Question: In an exercise on NFA's I'm asked to construct a 4-state NFA on the regular expression (aa|aab)*b.
I have tried to construct it myself, and I could only find a 5-state NFA, which an online tool later confirmed.

(I found it without (4) being final and an additional arrow from (3) to (2) of b, but this results in the same) Is it me failing to see a problem, or isn't there a way to do this with just four states?
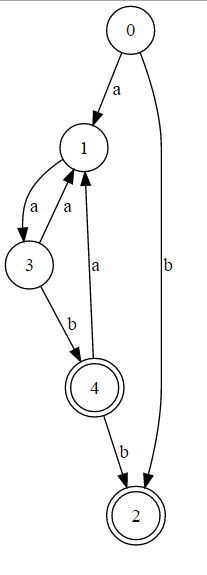
Answer: You've chosen to create a DFA (and I can't tell how to make one with only 4 states either). However, you are allowed to build an <URL>, which means you can have multiple transitions with the same letter.
You could therefore omit state (2), move the 'b'-edge that went from (0) to (2) onto (4), and introduce a new edge with the letter 'b' from (3) to (0). This means that when reading a 'b' after two 'a's, you can either transition to the final state or back to the beginning.
<URL>